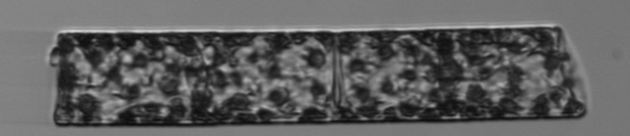
Label: Guinardia_flaccida